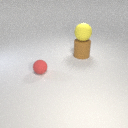
large yellow rubber sphere above large brown rubber cylinder